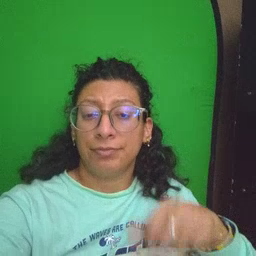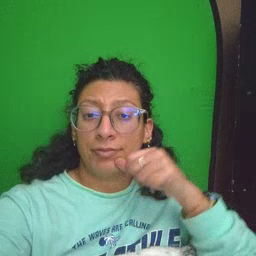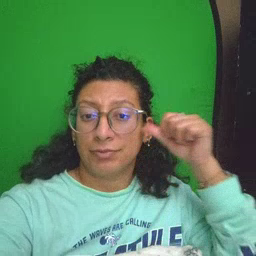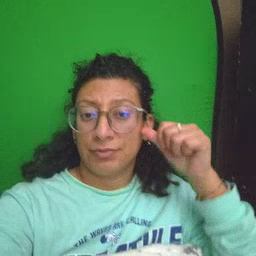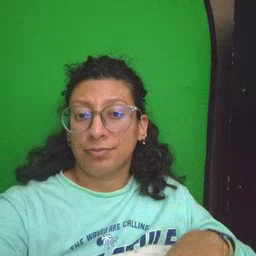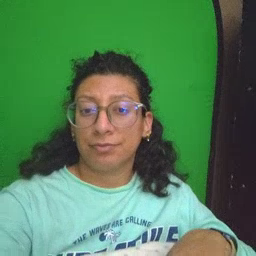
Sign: yesterday